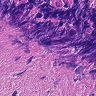
Metastatic tissue present: no